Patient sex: M
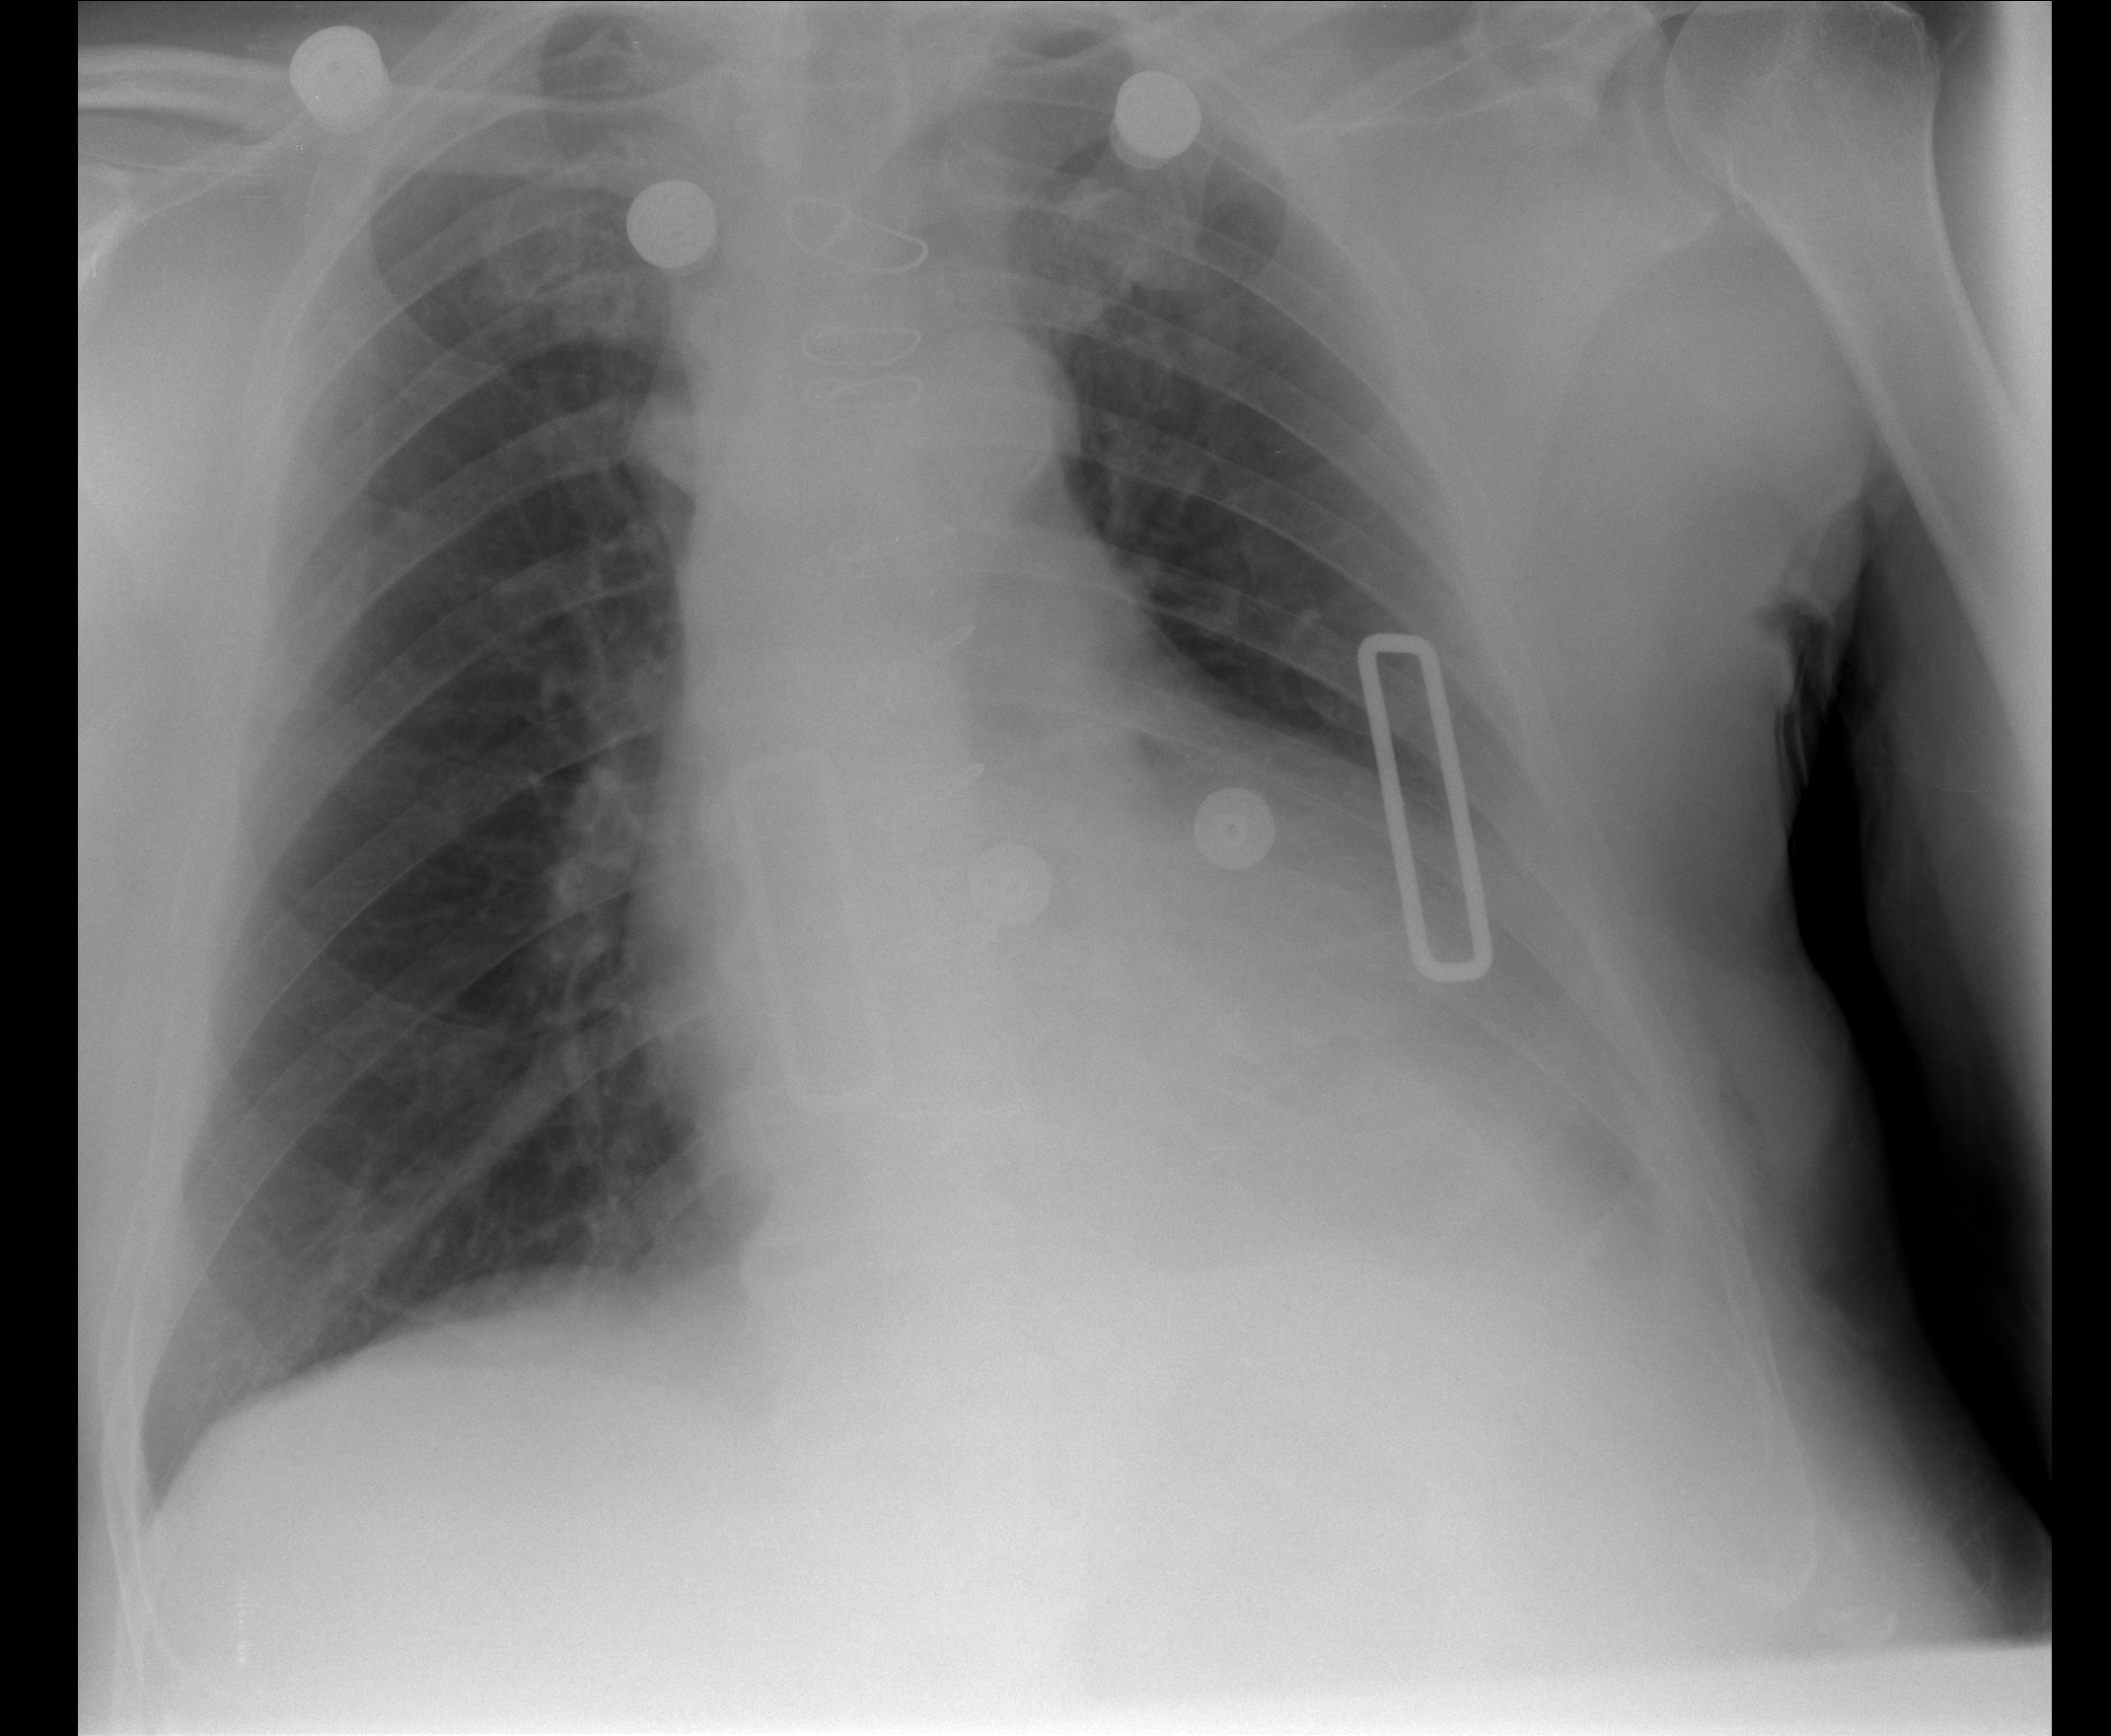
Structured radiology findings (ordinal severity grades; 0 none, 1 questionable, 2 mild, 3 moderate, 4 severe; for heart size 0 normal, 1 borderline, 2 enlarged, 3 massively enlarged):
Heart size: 2
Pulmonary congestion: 0
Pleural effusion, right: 0
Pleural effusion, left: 1
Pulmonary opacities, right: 0
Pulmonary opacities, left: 0
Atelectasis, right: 2
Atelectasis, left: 0